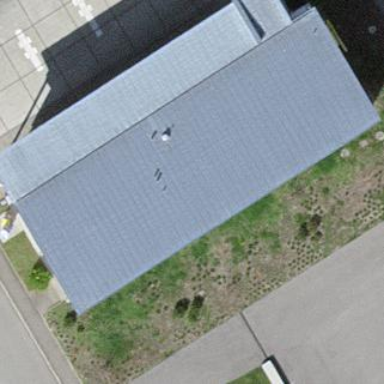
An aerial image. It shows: School building.